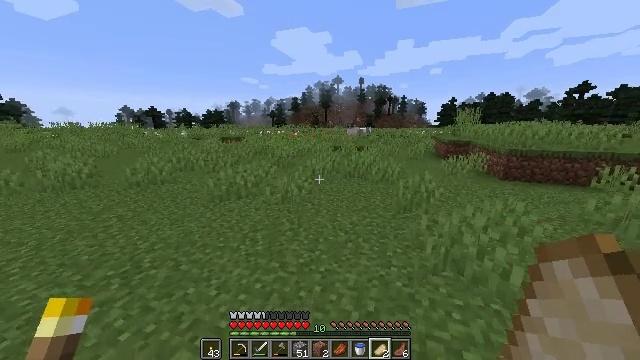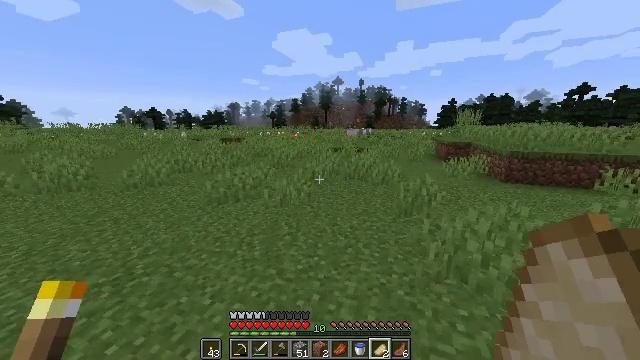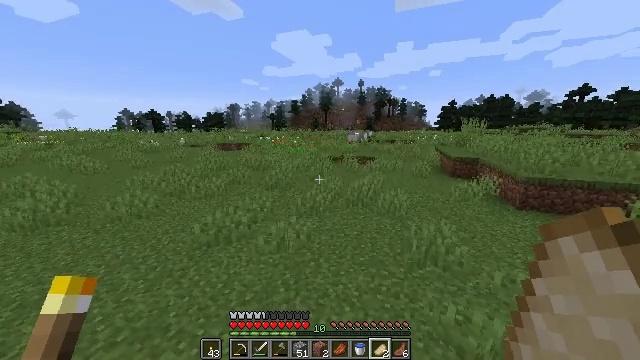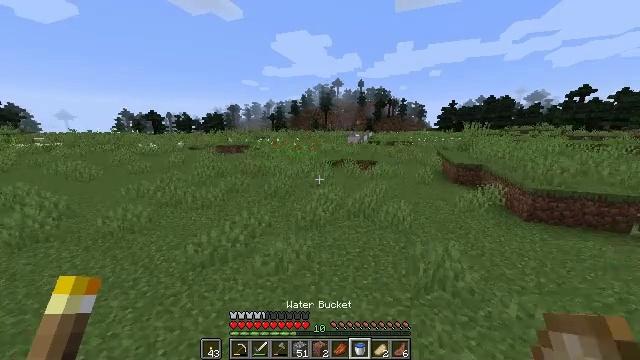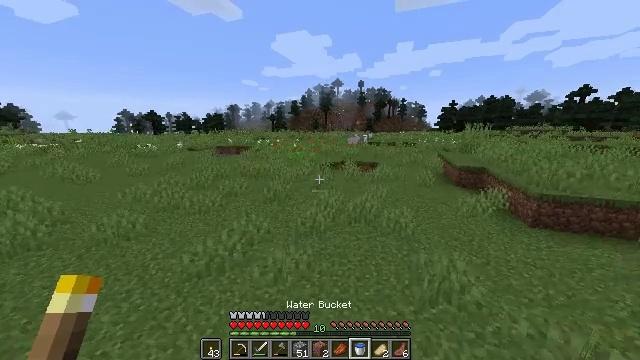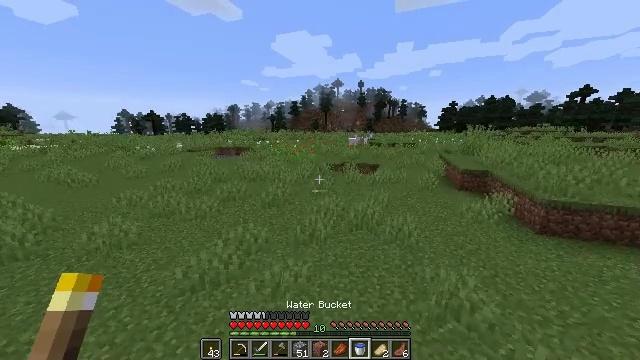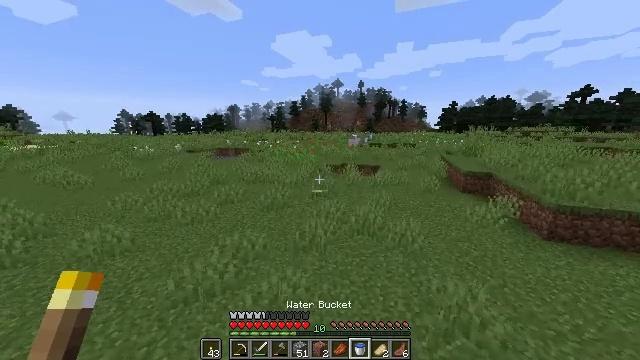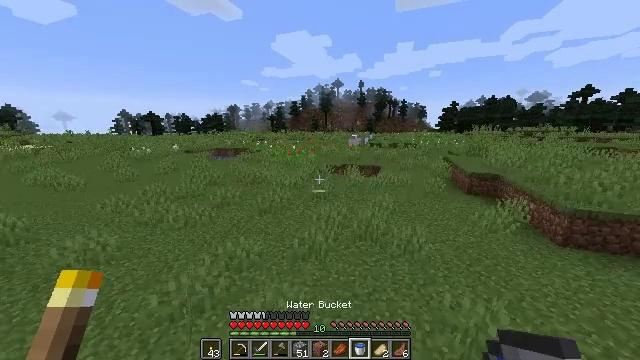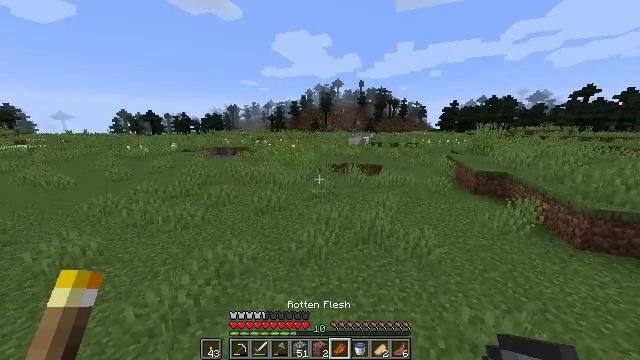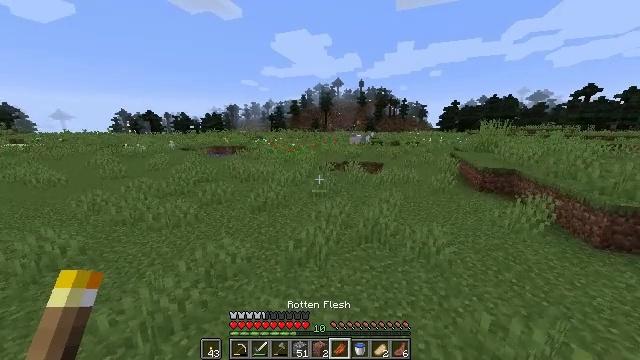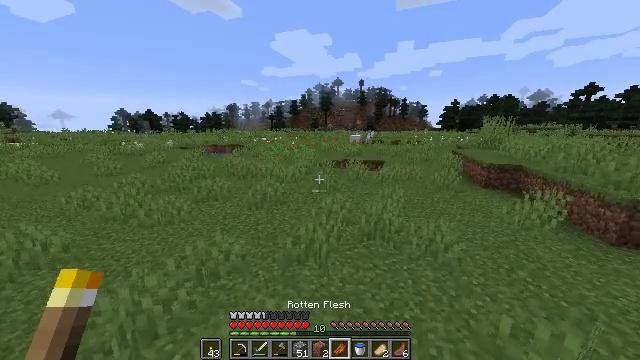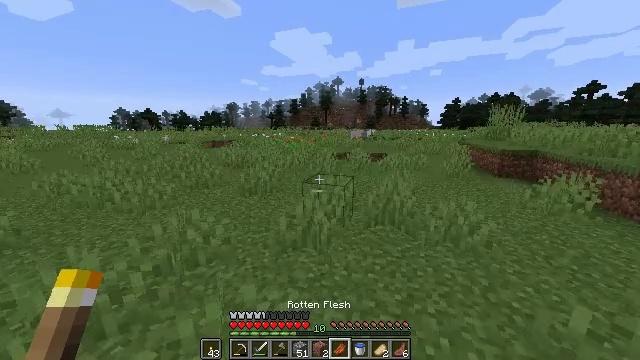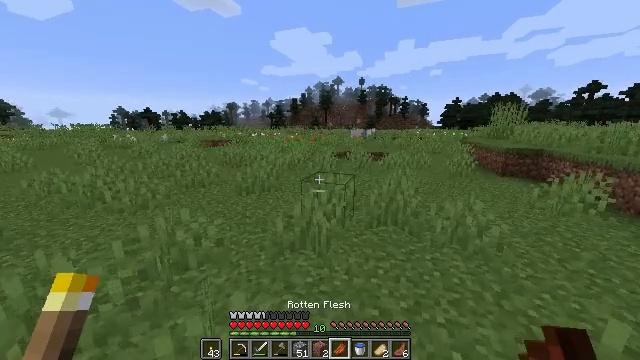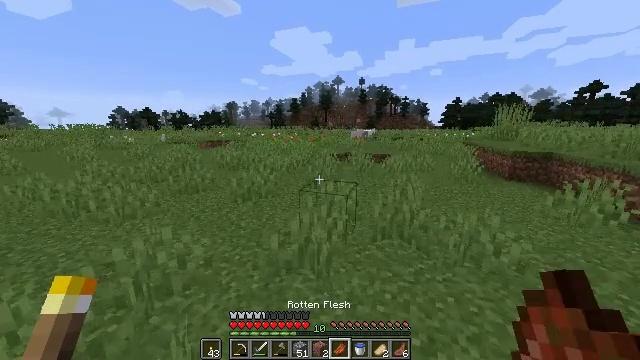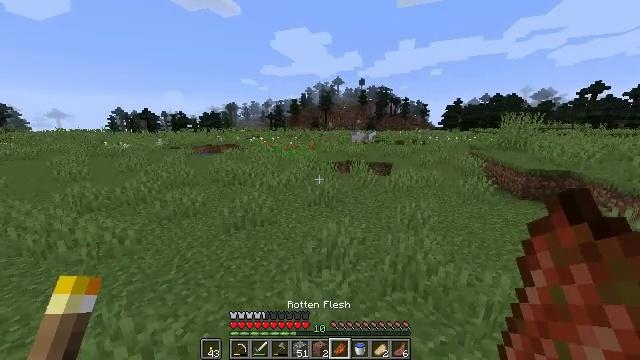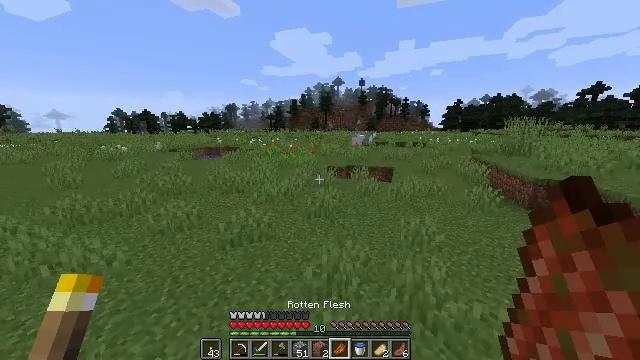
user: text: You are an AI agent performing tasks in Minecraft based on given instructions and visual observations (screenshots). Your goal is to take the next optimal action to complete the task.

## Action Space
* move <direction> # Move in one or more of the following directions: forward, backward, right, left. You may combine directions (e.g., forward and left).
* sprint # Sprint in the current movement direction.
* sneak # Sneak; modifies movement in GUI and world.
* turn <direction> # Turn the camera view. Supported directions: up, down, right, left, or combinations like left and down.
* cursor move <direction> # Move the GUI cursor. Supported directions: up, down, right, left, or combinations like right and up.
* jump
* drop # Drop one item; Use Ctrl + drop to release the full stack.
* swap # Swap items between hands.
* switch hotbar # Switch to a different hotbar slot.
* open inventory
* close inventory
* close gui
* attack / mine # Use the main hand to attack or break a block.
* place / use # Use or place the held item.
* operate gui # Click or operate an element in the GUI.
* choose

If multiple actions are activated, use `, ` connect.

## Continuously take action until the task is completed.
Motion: motion action
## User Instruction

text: Mine spruce leaves from the tree.
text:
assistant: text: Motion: move forward, sprint, jump
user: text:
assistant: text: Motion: move forward, sprint, jump
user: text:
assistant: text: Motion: move forward, sprint, jump
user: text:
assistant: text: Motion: move forward, sprint, jump
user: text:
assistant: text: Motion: move forward, sprint, jump
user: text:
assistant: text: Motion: move forward, sprint, jump
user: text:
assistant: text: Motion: move forward, sprint, jump
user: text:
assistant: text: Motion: move forward, sprint, jump
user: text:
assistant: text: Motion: move forward, sprint, jump
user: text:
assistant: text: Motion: move forward, sprint, jump
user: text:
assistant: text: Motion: move forward, sprint, jump
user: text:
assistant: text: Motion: move forward, sprint, jump
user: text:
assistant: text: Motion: move forward, sprint, jump
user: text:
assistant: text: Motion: move forward, sprint, jump
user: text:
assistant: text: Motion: move forward, sprint, jump
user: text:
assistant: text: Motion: move forward, sprint, jump
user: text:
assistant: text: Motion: move forward, sprint, jump
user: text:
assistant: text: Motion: move forward, sprint, jump
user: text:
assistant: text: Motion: move forward, sprint, jump
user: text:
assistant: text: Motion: move forward, sprint, jump
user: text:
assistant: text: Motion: move forward, sprint, jump
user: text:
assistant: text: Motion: move forward, sprint, jump
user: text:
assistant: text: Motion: move forward, sprint, jump
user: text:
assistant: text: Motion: move forward, turn left and down, jump
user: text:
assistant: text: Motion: move forward, turn down, jump
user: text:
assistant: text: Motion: move forward, turn right and down, jump
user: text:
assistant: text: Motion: move forward, turn right, jump
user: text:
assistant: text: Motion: move forward, jump
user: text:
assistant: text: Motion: move forward, jump
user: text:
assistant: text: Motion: move forward, jump, switch to hotbar 1